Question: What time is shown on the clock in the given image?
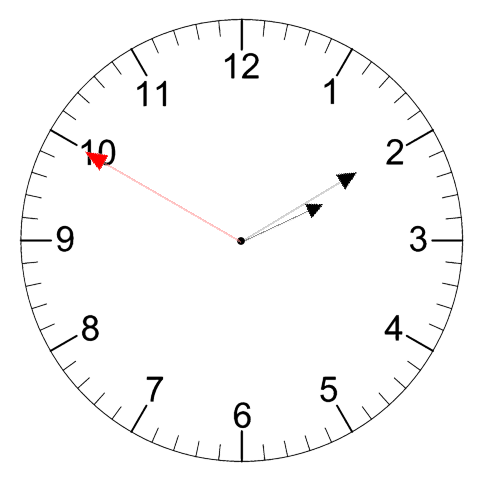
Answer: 02:09:50